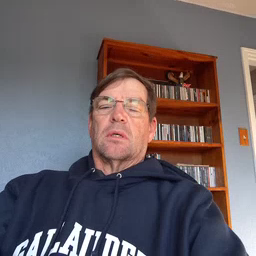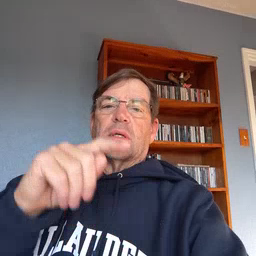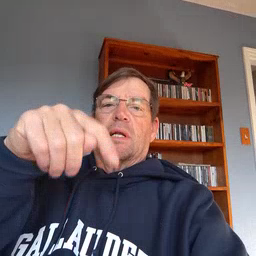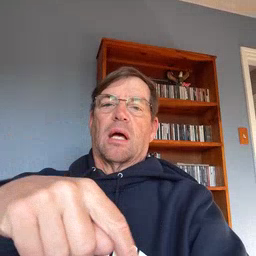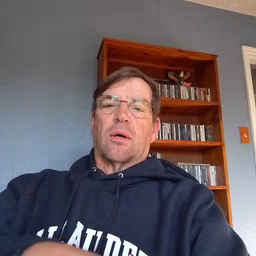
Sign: down